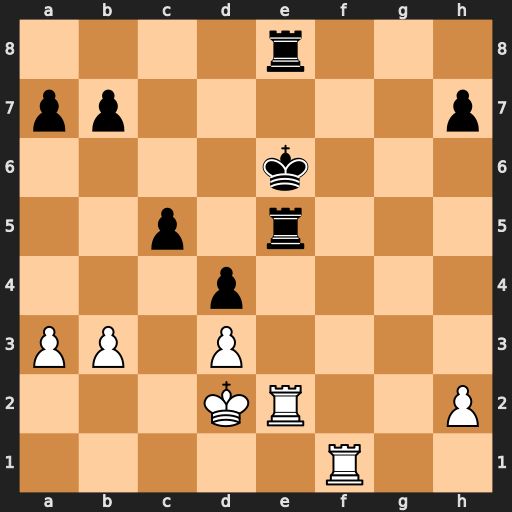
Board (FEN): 4r3/pp5p/4k3/2p1r3/3p4/PP1P4/3KR2P/5R2
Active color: w
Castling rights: -
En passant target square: -
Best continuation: Rxe5+ Kxe5 Re1+ Kd6 Rxe8